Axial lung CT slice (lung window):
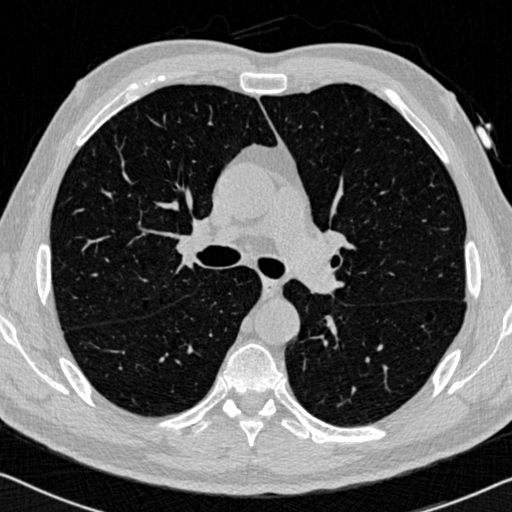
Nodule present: no